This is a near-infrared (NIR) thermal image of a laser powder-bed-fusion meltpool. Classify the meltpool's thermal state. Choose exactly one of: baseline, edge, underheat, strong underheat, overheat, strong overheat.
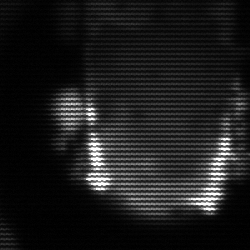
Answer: baseline